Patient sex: M
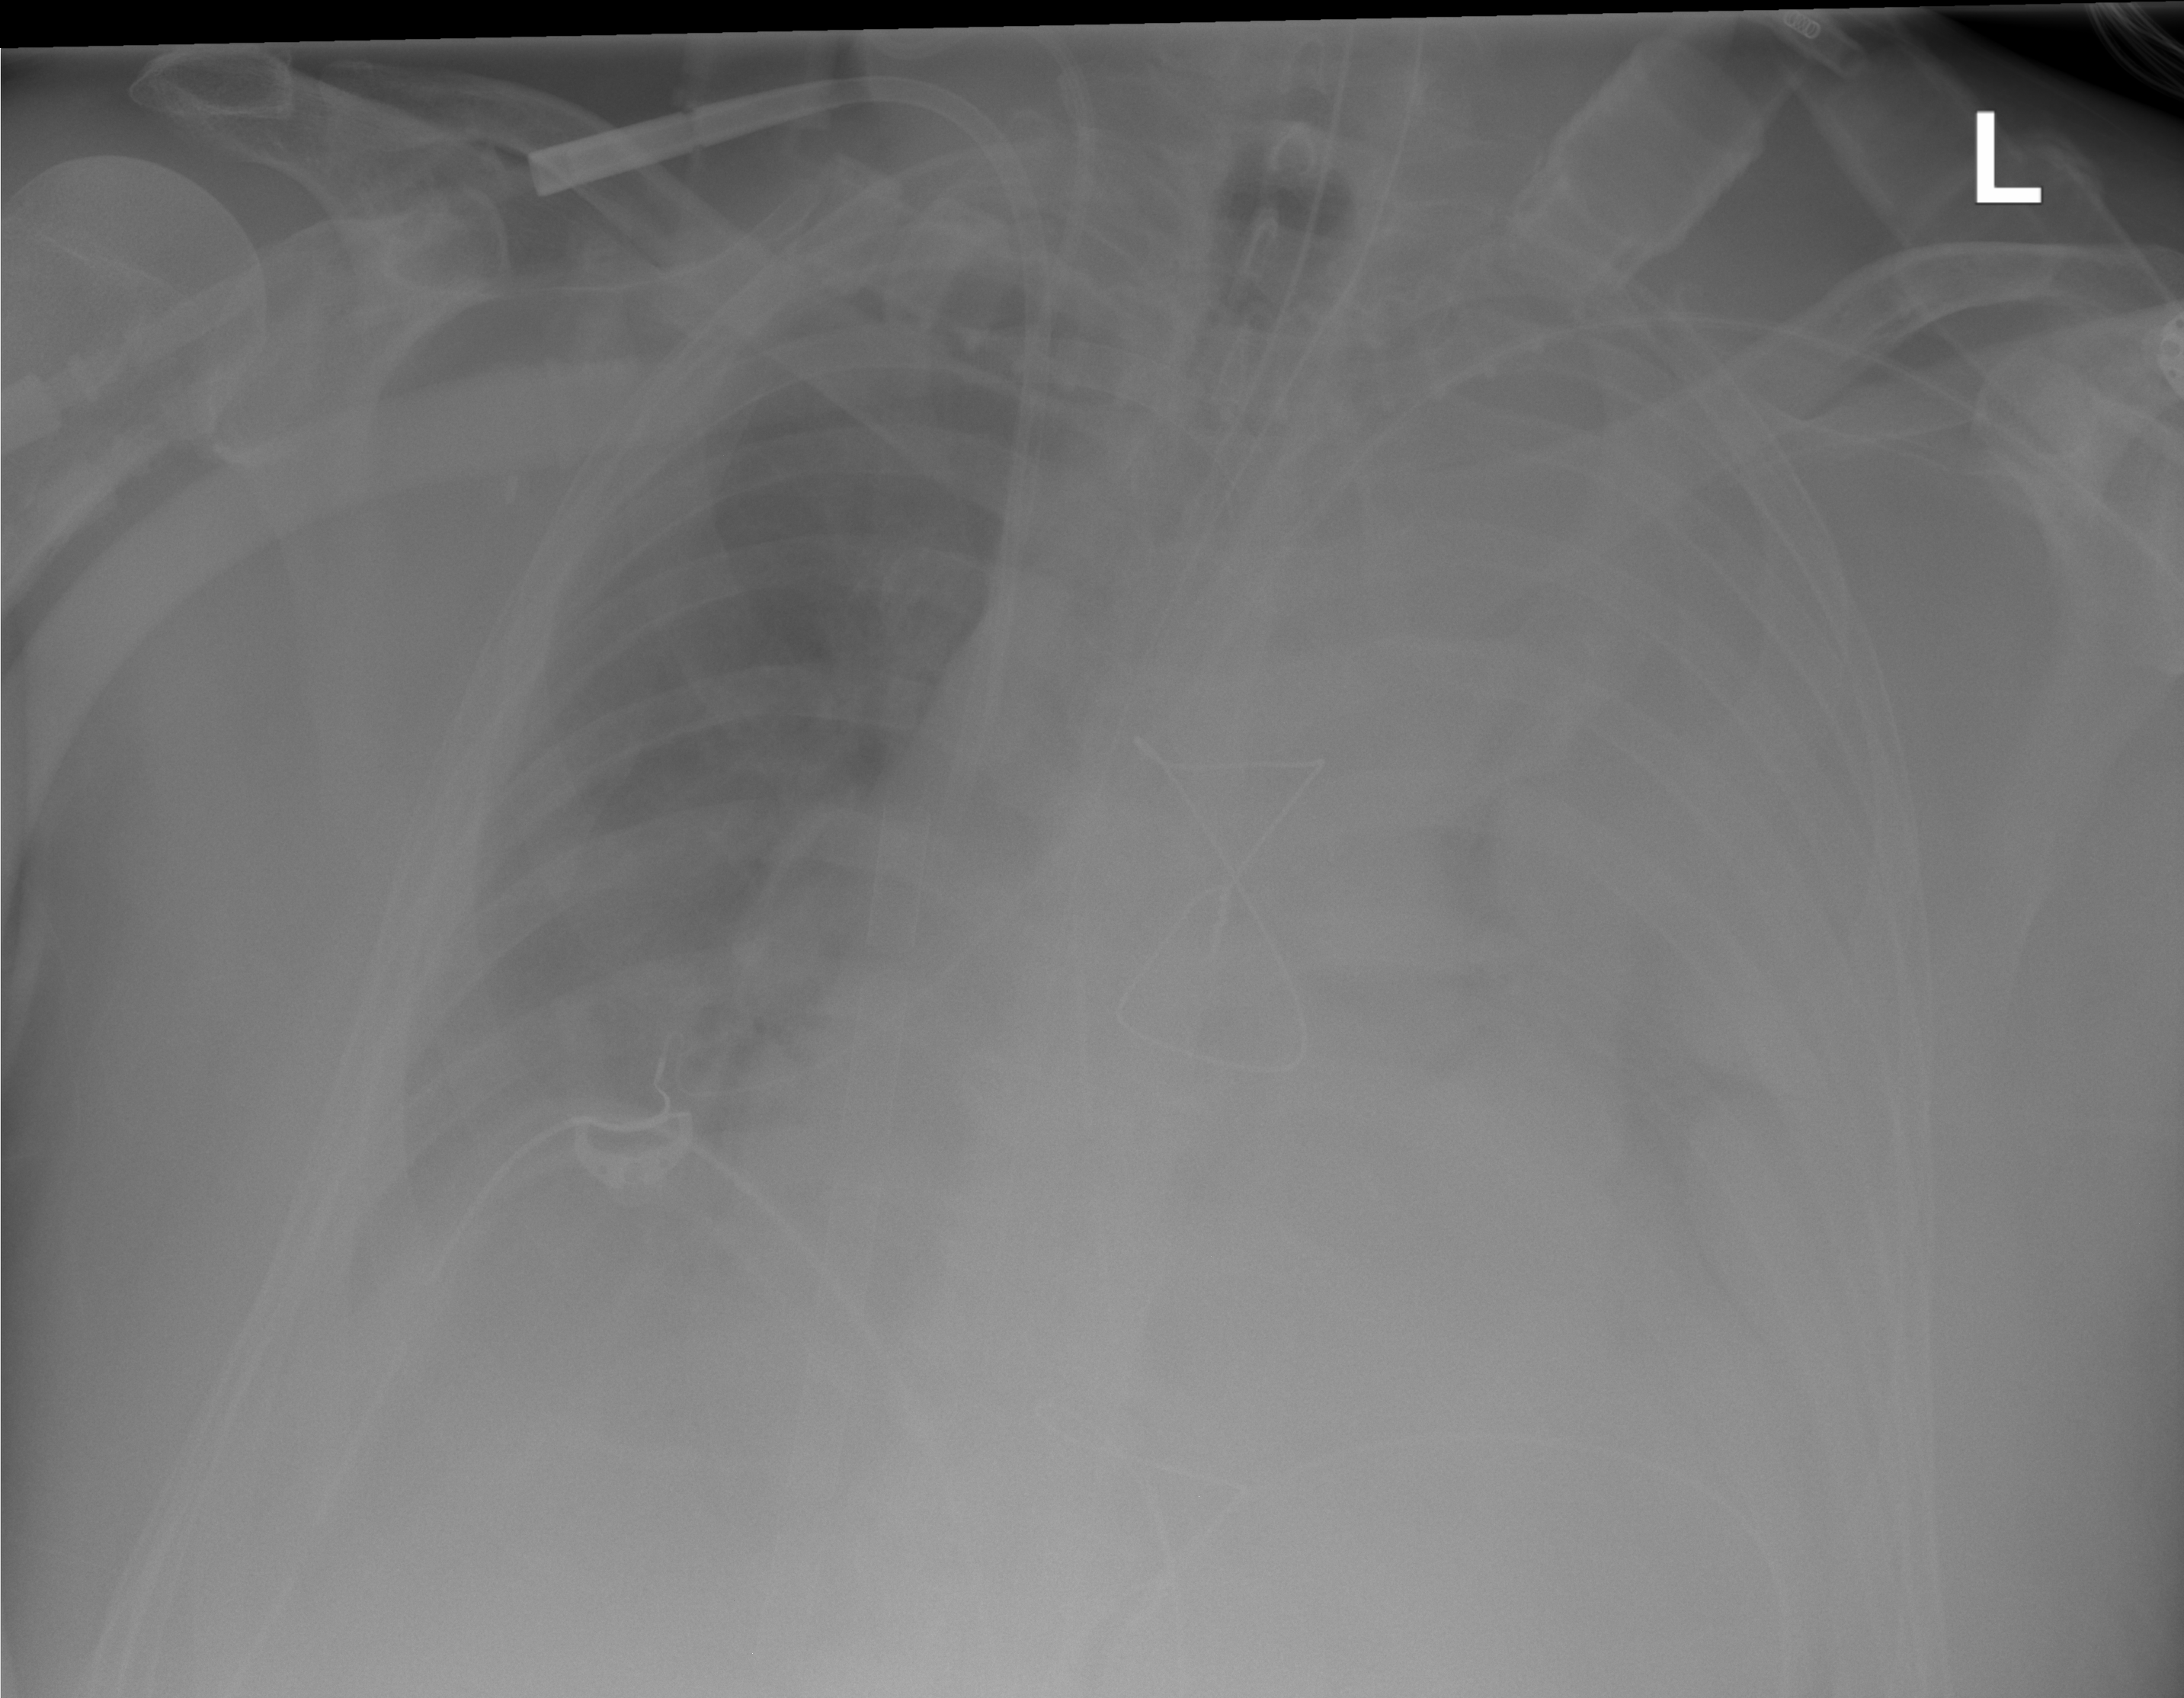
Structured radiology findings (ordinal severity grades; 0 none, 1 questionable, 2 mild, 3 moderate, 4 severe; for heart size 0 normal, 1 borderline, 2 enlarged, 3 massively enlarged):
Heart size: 2
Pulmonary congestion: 0
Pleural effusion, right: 2
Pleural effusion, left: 4
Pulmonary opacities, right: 2
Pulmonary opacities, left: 2
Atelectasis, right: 2
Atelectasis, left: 2